【题型】填空题　【知识点】解析几何　【难度】easy
设 $m,n \in \mathbb{R}$，若直线 $l:mx + ny - 1 = 0$ 与 $x$ 轴相交于点 $A$，与 $y$ 轴相交于点 $B$，且 $l$ 与圆 $x^2 + y^2 = 9$ 相交所得弦长为 4，$O$ 为坐标原点，则 $\triangle AOB$ 面积的最小值为\underline{\hspace{1.5cm}}.
【解答】
\textbf{【答案】} 5

\vspace{0.5em}
\textbf{【分析】} 先由几何法求出圆心到直线的距离，再结合基本不等式求解即可.

\vspace{0.5em}
\textbf{【详解】} 圆 $x^2 + y^2 = 9$，圆心为$(0,0)$，半径为$r=3$，

设$l$ 与圆 $x^2 + y^2 = 9$ 相交所得弦长$CD$为 4，

由几何法求得圆心到直线的距离为 $d = \sqrt{r^2 - \left(\frac{|CD|}{2}\right)^2} = \sqrt{5}$，

所以圆心到直线的距离为 $d = \frac{1}{\sqrt{m^2 + n^2}} = \sqrt{5}$，即 $m^2 + n^2 = \frac{1}{5}$，

又$|OA| = \left|\frac{1}{m}\right|, |OB| = \left|\frac{1}{n}\right|$，

所以$S_{\triangle AOB} = \frac{1}{2}|OA||OB| = \frac{1}{2}\left|\frac{1}{m}\right|\left|\frac{1}{n}\right| = \frac{1}{2} \cdot \frac{1}{|mn|} \geq \frac{1}{m^2 + n^2} = 5$，当且仅当$|m| = |n| = \frac{\sqrt{10}}{10}$时取等号.

故答案为：5

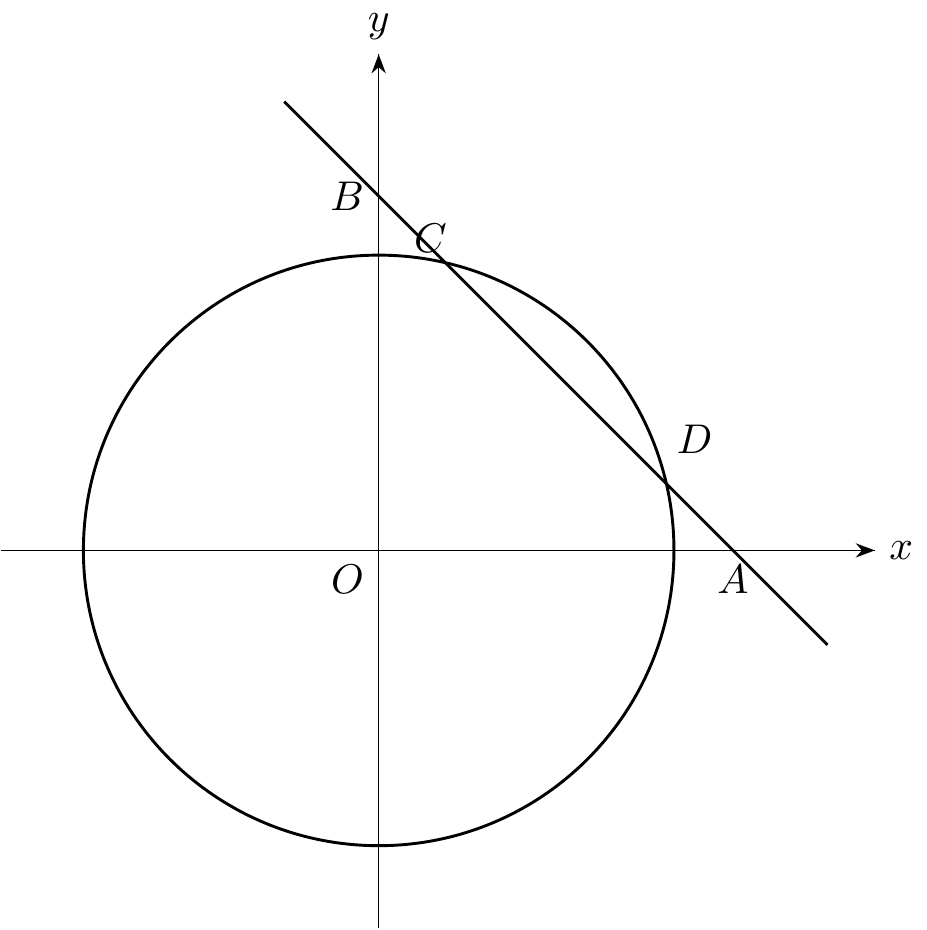